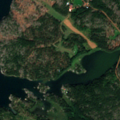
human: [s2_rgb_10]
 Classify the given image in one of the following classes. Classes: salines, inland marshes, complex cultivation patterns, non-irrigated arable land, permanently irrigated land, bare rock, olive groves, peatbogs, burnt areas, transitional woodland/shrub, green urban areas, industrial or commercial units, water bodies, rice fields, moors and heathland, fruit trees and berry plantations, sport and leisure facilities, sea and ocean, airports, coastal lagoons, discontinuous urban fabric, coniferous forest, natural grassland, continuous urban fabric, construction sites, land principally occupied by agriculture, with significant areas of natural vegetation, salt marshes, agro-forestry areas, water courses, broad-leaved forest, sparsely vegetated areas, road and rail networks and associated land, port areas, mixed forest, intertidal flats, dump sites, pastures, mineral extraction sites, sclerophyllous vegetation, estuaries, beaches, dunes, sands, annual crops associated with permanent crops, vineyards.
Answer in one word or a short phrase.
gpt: coniferous forest, mixed forest, sea and ocean